Current action and preconditions to check: trajectory_clear

Your task: For each precondition in the list above, predict whether it will hold at this action.

Consider the current scene as observed from the mobile robot's camera, and analyze the predicted future states of all dynamic agents (e.g., people, animals, vehicles, or any moving entities) within the NEXT SECOND.

IMPORTANT: Only answer "very likely" if you are absolutely certain—based on strong, clear evidence—that a dynamic agent will violate the precondition in the predicted future state. Do NOT answer "very likely" for unlikely, ambiguous, or low-probability risks.

Ask yourself for each precondition: Is there a high probability, with clear and convincing evidence, that the predicted future states of any dynamic agent will interfere with the predicted future state of the currently executing action within the NEXT SECOND, causing that precondition to fail?

Assess the risk level based on these predictions. Use "likely" or "very likely" if motions create a clear risk of interference.

Use "neutral" or "improbable" if agents are nearby but their predicted paths are clearly diverging or non-conflicting.

Failure Risk Categories: "very improbable", "improbable", "neutral", "likely", "very likely"

Answer Format: Output ONLY the probability_of_failure value from these categories: "very improbable", "improbable", "neutral", "likely", "very likely"

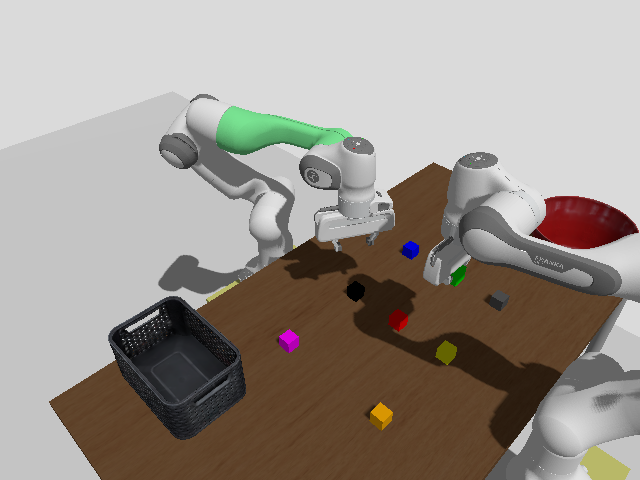

Answer: improbable